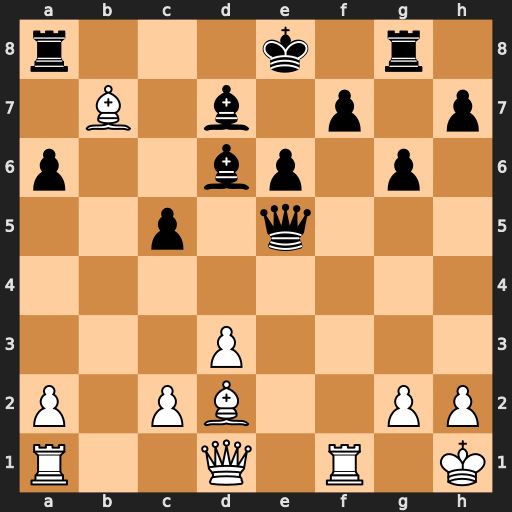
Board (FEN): r3k1r1/1B1b1p1p/p2bp1p1/2p1q3/8/3P4/P1PB2PP/R2Q1R1K
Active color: w
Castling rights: q
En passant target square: -
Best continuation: Bf4 Qxf4 Rxf4